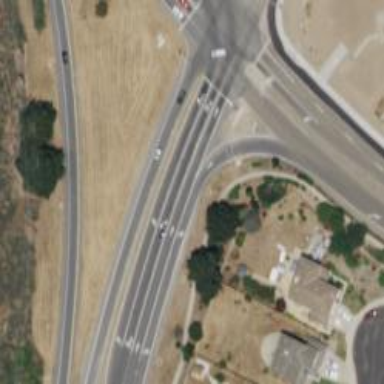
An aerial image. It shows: Trunk link road with asphalt surface.